Interaction volume radius: 5 \u00c5
Interaction volume height: 10 \u00c5
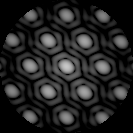
Disorder parameter: 0.01884